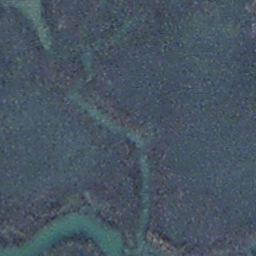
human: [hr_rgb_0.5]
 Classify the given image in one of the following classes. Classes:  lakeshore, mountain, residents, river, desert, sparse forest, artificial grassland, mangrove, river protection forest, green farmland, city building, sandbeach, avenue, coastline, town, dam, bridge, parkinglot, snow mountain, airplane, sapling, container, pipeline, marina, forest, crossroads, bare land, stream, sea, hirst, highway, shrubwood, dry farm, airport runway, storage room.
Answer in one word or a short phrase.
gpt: stream